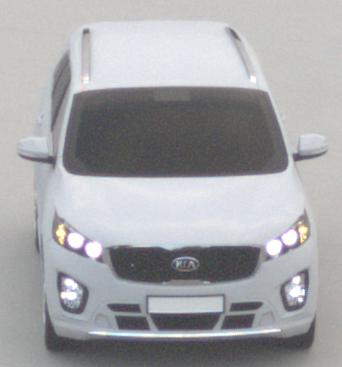
Make: KIA
Model: Sorento 2.2 CRDi
Detailed model: Sorento (UM)
Model produced from: 2015/03
Model produced until: 2017/10
Doors: 5
Color: white
Road condition: dry road
Daytime: morning or afternoon
Contrast: low contrast